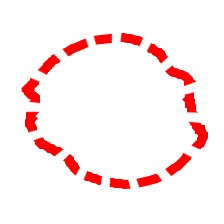
Shape: circle